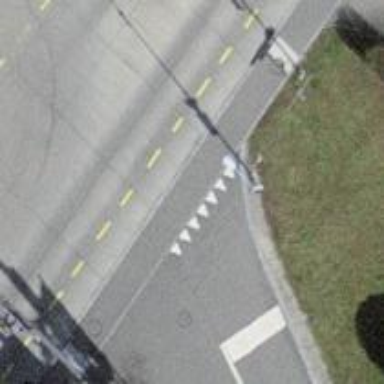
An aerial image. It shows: Zebra crossing on the road.